Question:
I can't force the CALayer to respond correctly to orientation changes.
Whenever I try to use cgaffinetransform I am getting weird results (layer is not centered).
Any help will be appreciated!
thanks,
I am adding a preview of video using AVCaptureVideoPreviewLayer subclass. When device is in a portrait orientation everything looks fine. The problem appears when device is rotated to landscape orientation (left or right) or portrait upside down.
I am adding a preview of video using AVCaptureVideoPreviewLayer subclass. When device is in a portrait orientation everything looks fine. The problem appears when device is rotated to landscape orientation (left or right) or portrait upside down.
I am adding a preview layer using the following code:
'''
CGRect layerRect = [[[self view] layer] bounds];
[[[self captureManager] previewLayer] setBounds:layerRect];
[[[self captureManager] previewLayer]setFrame:CGRectMake(0, height, width, height)];
[[[self captureManager] previewLayer] setPosition:CGPointMake(CGRectGetMidX(layerRect),CGRectGetMidY(layerRect))];
'''
And it is displayed properly in portrait mode.
When I try to rotate the device, preview layer behaves weird. It seems like it doesn't resize itself, and it doesn't rotate correctly.
I tried to fix it by adding the following method
'''
-(void)rotateLayer{
CALayer * stuckview = [[self captureManager] previewLayer];
CGRect layerRect = [[[self view] layer] bounds];
UIDeviceOrientation orientation =[[UIDevice currentDevice]orientation];
switch (orientation) {
case UIDeviceOrientationLandscapeLeft:
stuckview.affineTransform = CGAffineTransformMakeRotation(M_PI+ M_PI_2); // 270 degress
NSLog(@"Landscape Left");
[stuckview setPosition: CGPointMake(self.view.bounds.size.width /2.0, self.view.bounds.size.height /2.0)];
break;
case UIDeviceOrientationLandscapeRight:
stuckview.affineTransform = CGAffineTransformMakeRotation(M_PI_2); // 90 degrees
NSLog(@"Landscape Right");
[stuckview setPosition: CGPointMake(self.view.bounds.size.width /2.0, self.view.bounds.size.height /2.0)];
break;
case UIDeviceOrientationPortraitUpsideDown:
stuckview.affineTransform = CGAffineTransformMakeRotation(M_PI); // 180 degrees
NSLog(@"Landscape Upside down");
break;
default:
stuckview.affineTransform = CGAffineTransformMakeRotation(0.0);
break;
}
float h1 = stuckview.frame.size.height;
float w1 = stuckview.frame.size.width;
if(UIDeviceOrientationIsPortrait(orientation))
{
stuckview.position =CGPointMake(h1/2.0, w1/2.0);
NSLog(@"Portrait");
}
else{
stuckview.position =CGPointMake(w1/2.0, h1/2.0);
NSLog(@"Portrait");
}
'''
}
After adding the method above I can see a progress. Now layer rotates correctly reflecting current device orientation and it's displayed correctly in landscape mode, but NOT in portrait mode.
The layer is not positioned correctly, it isn't centered on the screen (look at the screenshot). To see what's happening I added following debug statements:
'''
CALayer * stuckview = [[self captureManager] previewLayer];
CGRect layerRect = [[[self view] layer] bounds];
float h = stuckview.bounds.size.height;
float w = stuckview.bounds.size.width;
float x = stuckview.bounds.origin.x;
float y = stuckview.bounds.origin.y;
float h1 = stuckview.frame.size.height;
float w1 = stuckview.frame.size.width;
float x1 = stuckview.frame.origin.x;
float y1 = stuckview.frame.origin.y;
NSLog(@"%f %f %f %f ", h,w,x,y );
NSLog(@"%f %f %f %f ", h1,w1,x1,y1 );
NSLog(@"Anchor Point: %f %f",stuckview.anchorPoint.x, stuckview.anchorPoint.y);
NSLog(@"Position: %f %f",stuckview.position.x, stuckview.position.y);
CGAffineTransform at = stuckview.affineTransform;
NSLog(@"Affine Transform After : %f %f %f %f %f %f %f", at.a,at.b, at.c, at.d, at.tx,at.tx, at.ty);
'''
And get the following output:
'''
2012-09-30 13:25:12.067 RotatePreviewLayer[2776:907] <PHONE> 768.000000 0.000000 0.000000
'''
2012-09-30 RotatePreviewLayer[2776:907] <PHONE> 768.000000 128.000000 -128.000000
'''
2012-09-30 13:25:12.070 RotatePreviewLayer[2776:907] Portrait
2012-09-30 13:25:12.072 RotatePreviewLayer[2776:907] Anchor Point: 0.500000 0.500000
2012-09-30 13:25:12.074 RotatePreviewLayer[2776:907] Position: 512.000000 384.000000
2012-09-30 13:25:12.076 RotatePreviewLayer[2776:907] Affine Transform after: -1.000000 0.000000 -0.000000 -1.000000 0.000000 0.000000 0.000000
'''
Notice the second line of the debug output. The frame of the preview layer is moved by 128,-128.
Can anyone explain me why is this happening and how to fix the orientation issues with the preview layer?
thank you,
Janusz
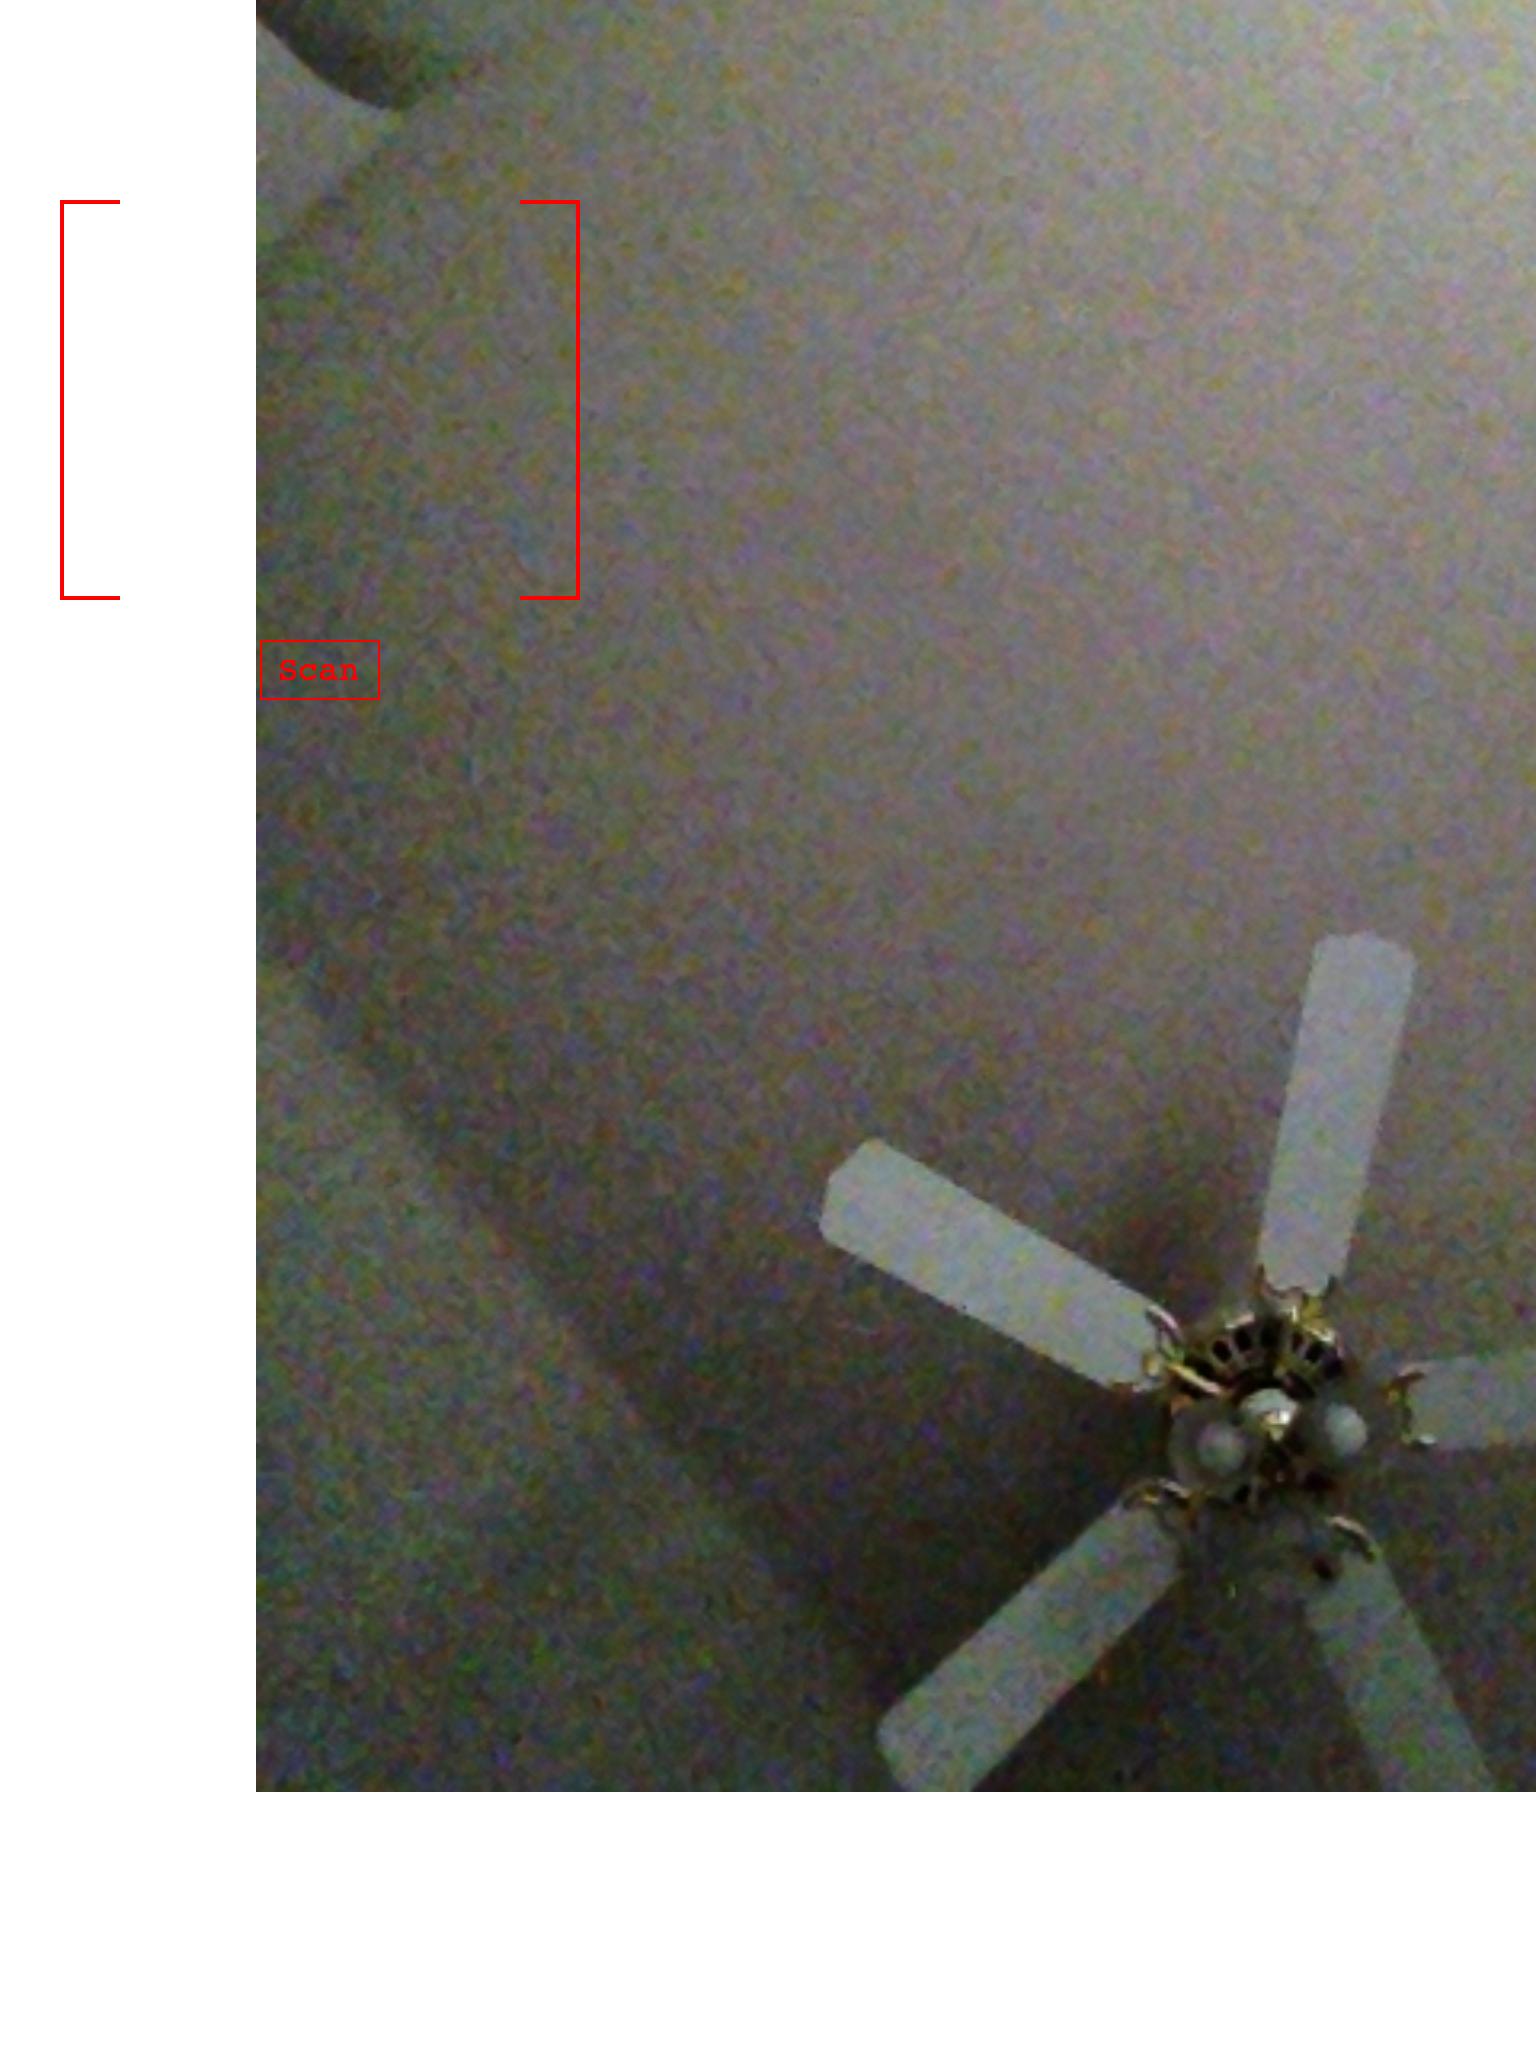
Answer: I am still not sure what's causing the problem but I managed to fix it. Here is how I did it:
in viewDidLoad I am adding a layer:
'''
CGRect layerRect = [[[self view] layer] bounds];
[[[self captureManager] previewLayer] setBounds:layerRect];
[[[self captureManager] previewLayer] setPosition:CGPointMake(CGRectGetMidX(layerRect),CGRectGetMidY(layerRect))];
[[[self view] layer] addSublayer:[[self captureManager] previewLayer]];
'''
Then I am adding call to the rotateLayer method to didRotate
'''
- (void)didRotateFromInterfaceOrientation:(UIInterfaceOrientation)fromInterfaceOrientation{
[self rotateLayer];
}
'''
and finally the rotateLayer method looks like:
'''
-(void)rotateLayer{
CALayer * stuckview = [[self captureManager] previewLayer];
CGRect layerRect = [[[self view] layer] bounds];
UIDeviceOrientation orientation =[[UIDevice currentDevice]orientation];
switch (orientation) {
case UIDeviceOrientationLandscapeLeft:
stuckview.affineTransform = CGAffineTransformMakeRotation(M_PI+ M_PI_2); // 270 degress
break;
case UIDeviceOrientationLandscapeRight:
stuckview.affineTransform = CGAffineTransformMakeRotation(M_PI_2); // 90 degrees
break;
case UIDeviceOrientationPortraitUpsideDown:
stuckview.affineTransform = CGAffineTransformMakeRotation(M_PI); // 180 degrees
break;
default:
stuckview.affineTransform = CGAffineTransformMakeRotation(0.0);
[stuckview setBounds:layerRect];
break;
}
[stuckview setPosition:CGPointMake(CGRectGetMidX(layerRect),CGRectGetMidY(layerRect))];
}
'''
I still don't understand why it works in this way. If anyone can explain it will be great.